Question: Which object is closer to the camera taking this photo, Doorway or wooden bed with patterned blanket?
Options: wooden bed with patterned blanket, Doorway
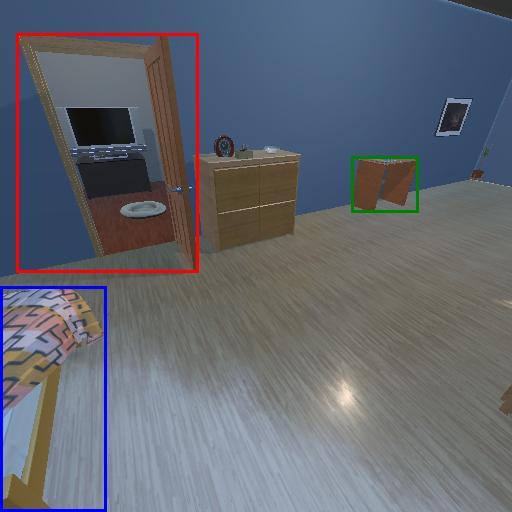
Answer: wooden bed with patterned blanket